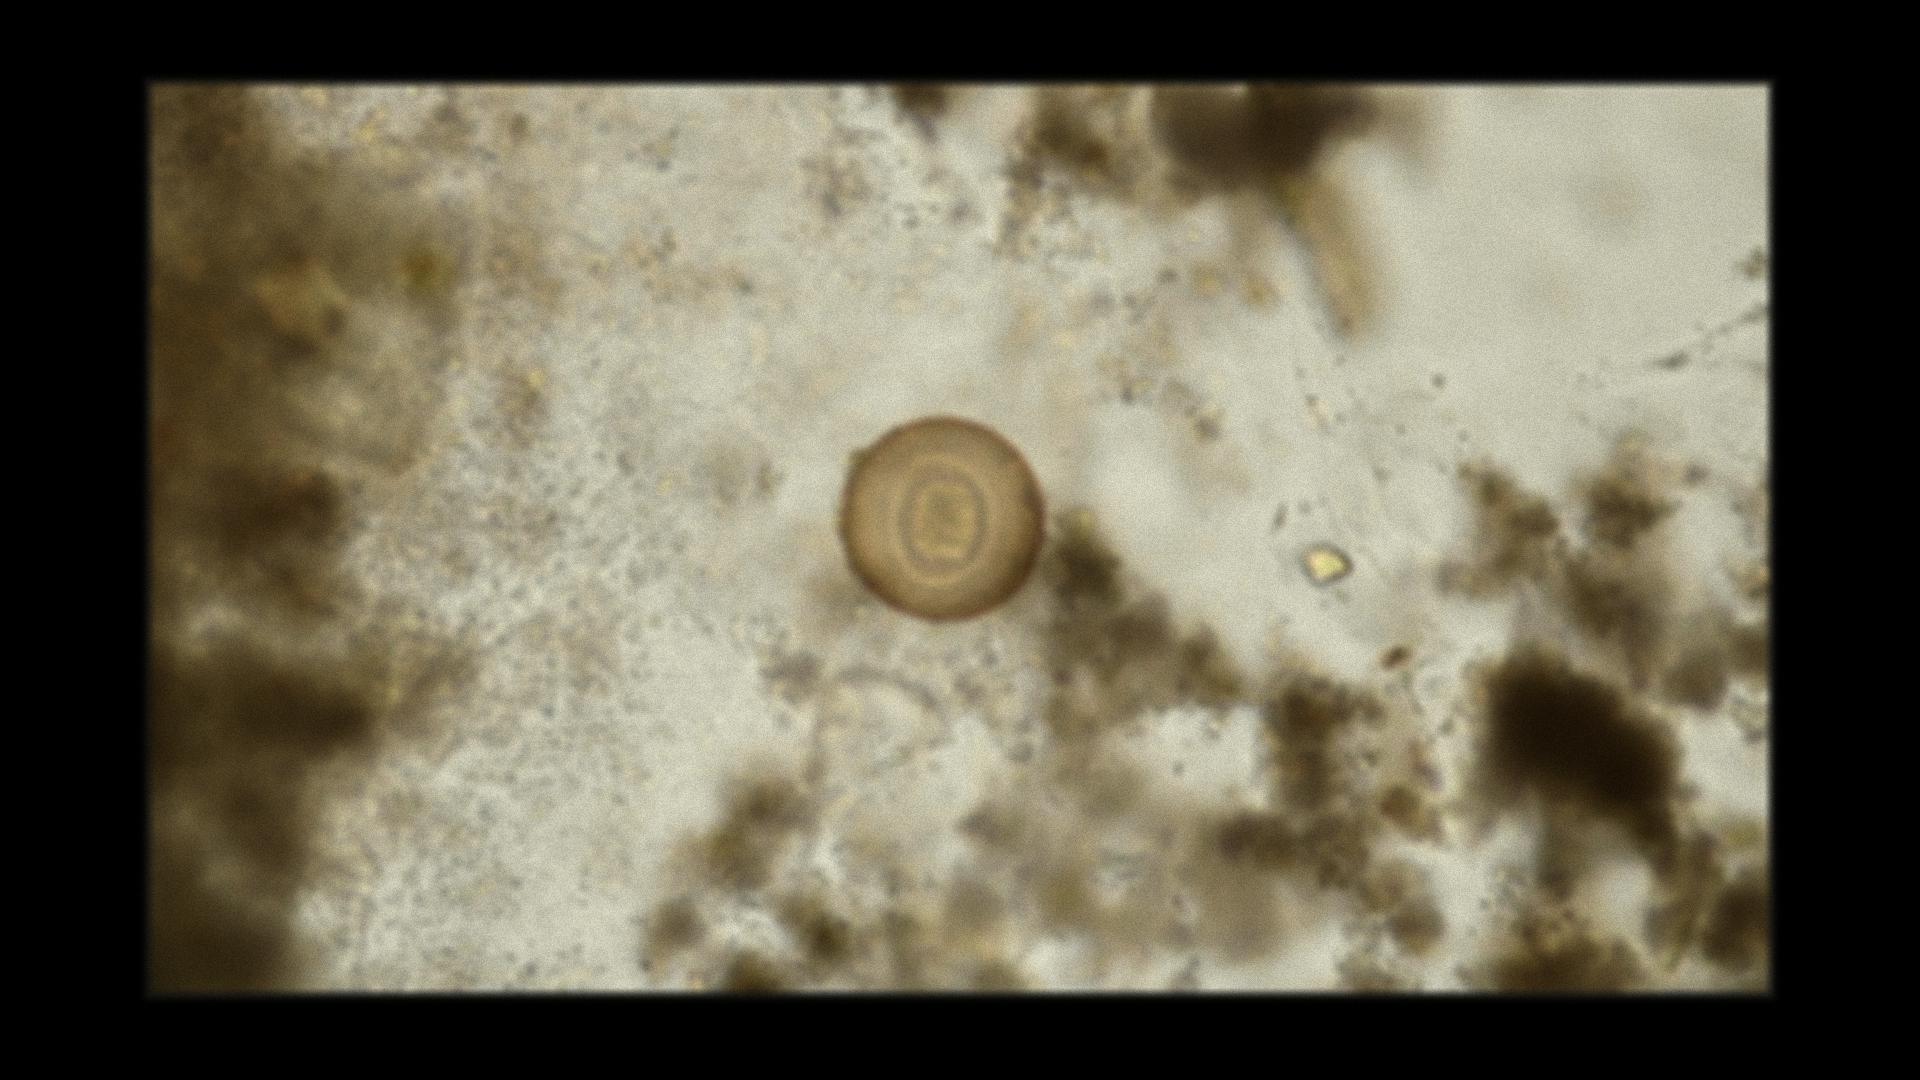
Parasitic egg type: Hymenolepis diminuta